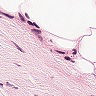
Metastatic tissue present: no